Interaction volume radius: 10 \u00c5
Interaction volume height: 15 \u00c5
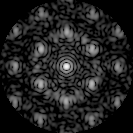
Disorder parameter: 0.4748